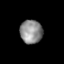
Tissue: lung
Cell type: Endothelial cells
Senescence score: 0.208
Nuclear area (px): 518
Mean DAPI intensity: 140.909